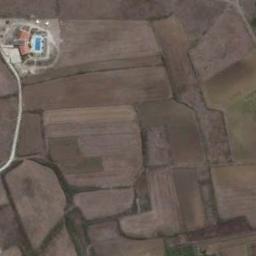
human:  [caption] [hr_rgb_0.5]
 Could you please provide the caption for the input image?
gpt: Many roads and buildings next to many irregularly shaped brown fields .

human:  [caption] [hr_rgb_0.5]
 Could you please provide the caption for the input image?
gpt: There is a path between the terraces leading to a building .

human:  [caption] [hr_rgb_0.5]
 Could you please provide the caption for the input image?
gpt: There is a building beside the terrace .

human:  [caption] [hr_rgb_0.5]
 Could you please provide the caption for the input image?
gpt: The bare terrace is next to some houses .

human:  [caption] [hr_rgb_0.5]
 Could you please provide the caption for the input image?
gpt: The terraces are beside a building .